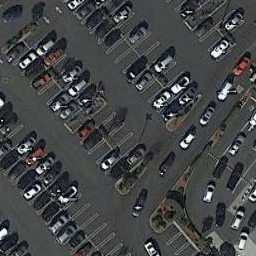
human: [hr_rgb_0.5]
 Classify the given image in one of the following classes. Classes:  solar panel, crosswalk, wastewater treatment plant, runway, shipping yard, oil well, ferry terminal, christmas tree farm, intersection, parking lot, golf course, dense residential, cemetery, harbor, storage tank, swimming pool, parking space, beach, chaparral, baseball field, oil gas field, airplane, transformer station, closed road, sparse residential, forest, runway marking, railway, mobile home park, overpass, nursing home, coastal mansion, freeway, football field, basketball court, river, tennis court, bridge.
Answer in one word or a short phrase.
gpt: parking lot